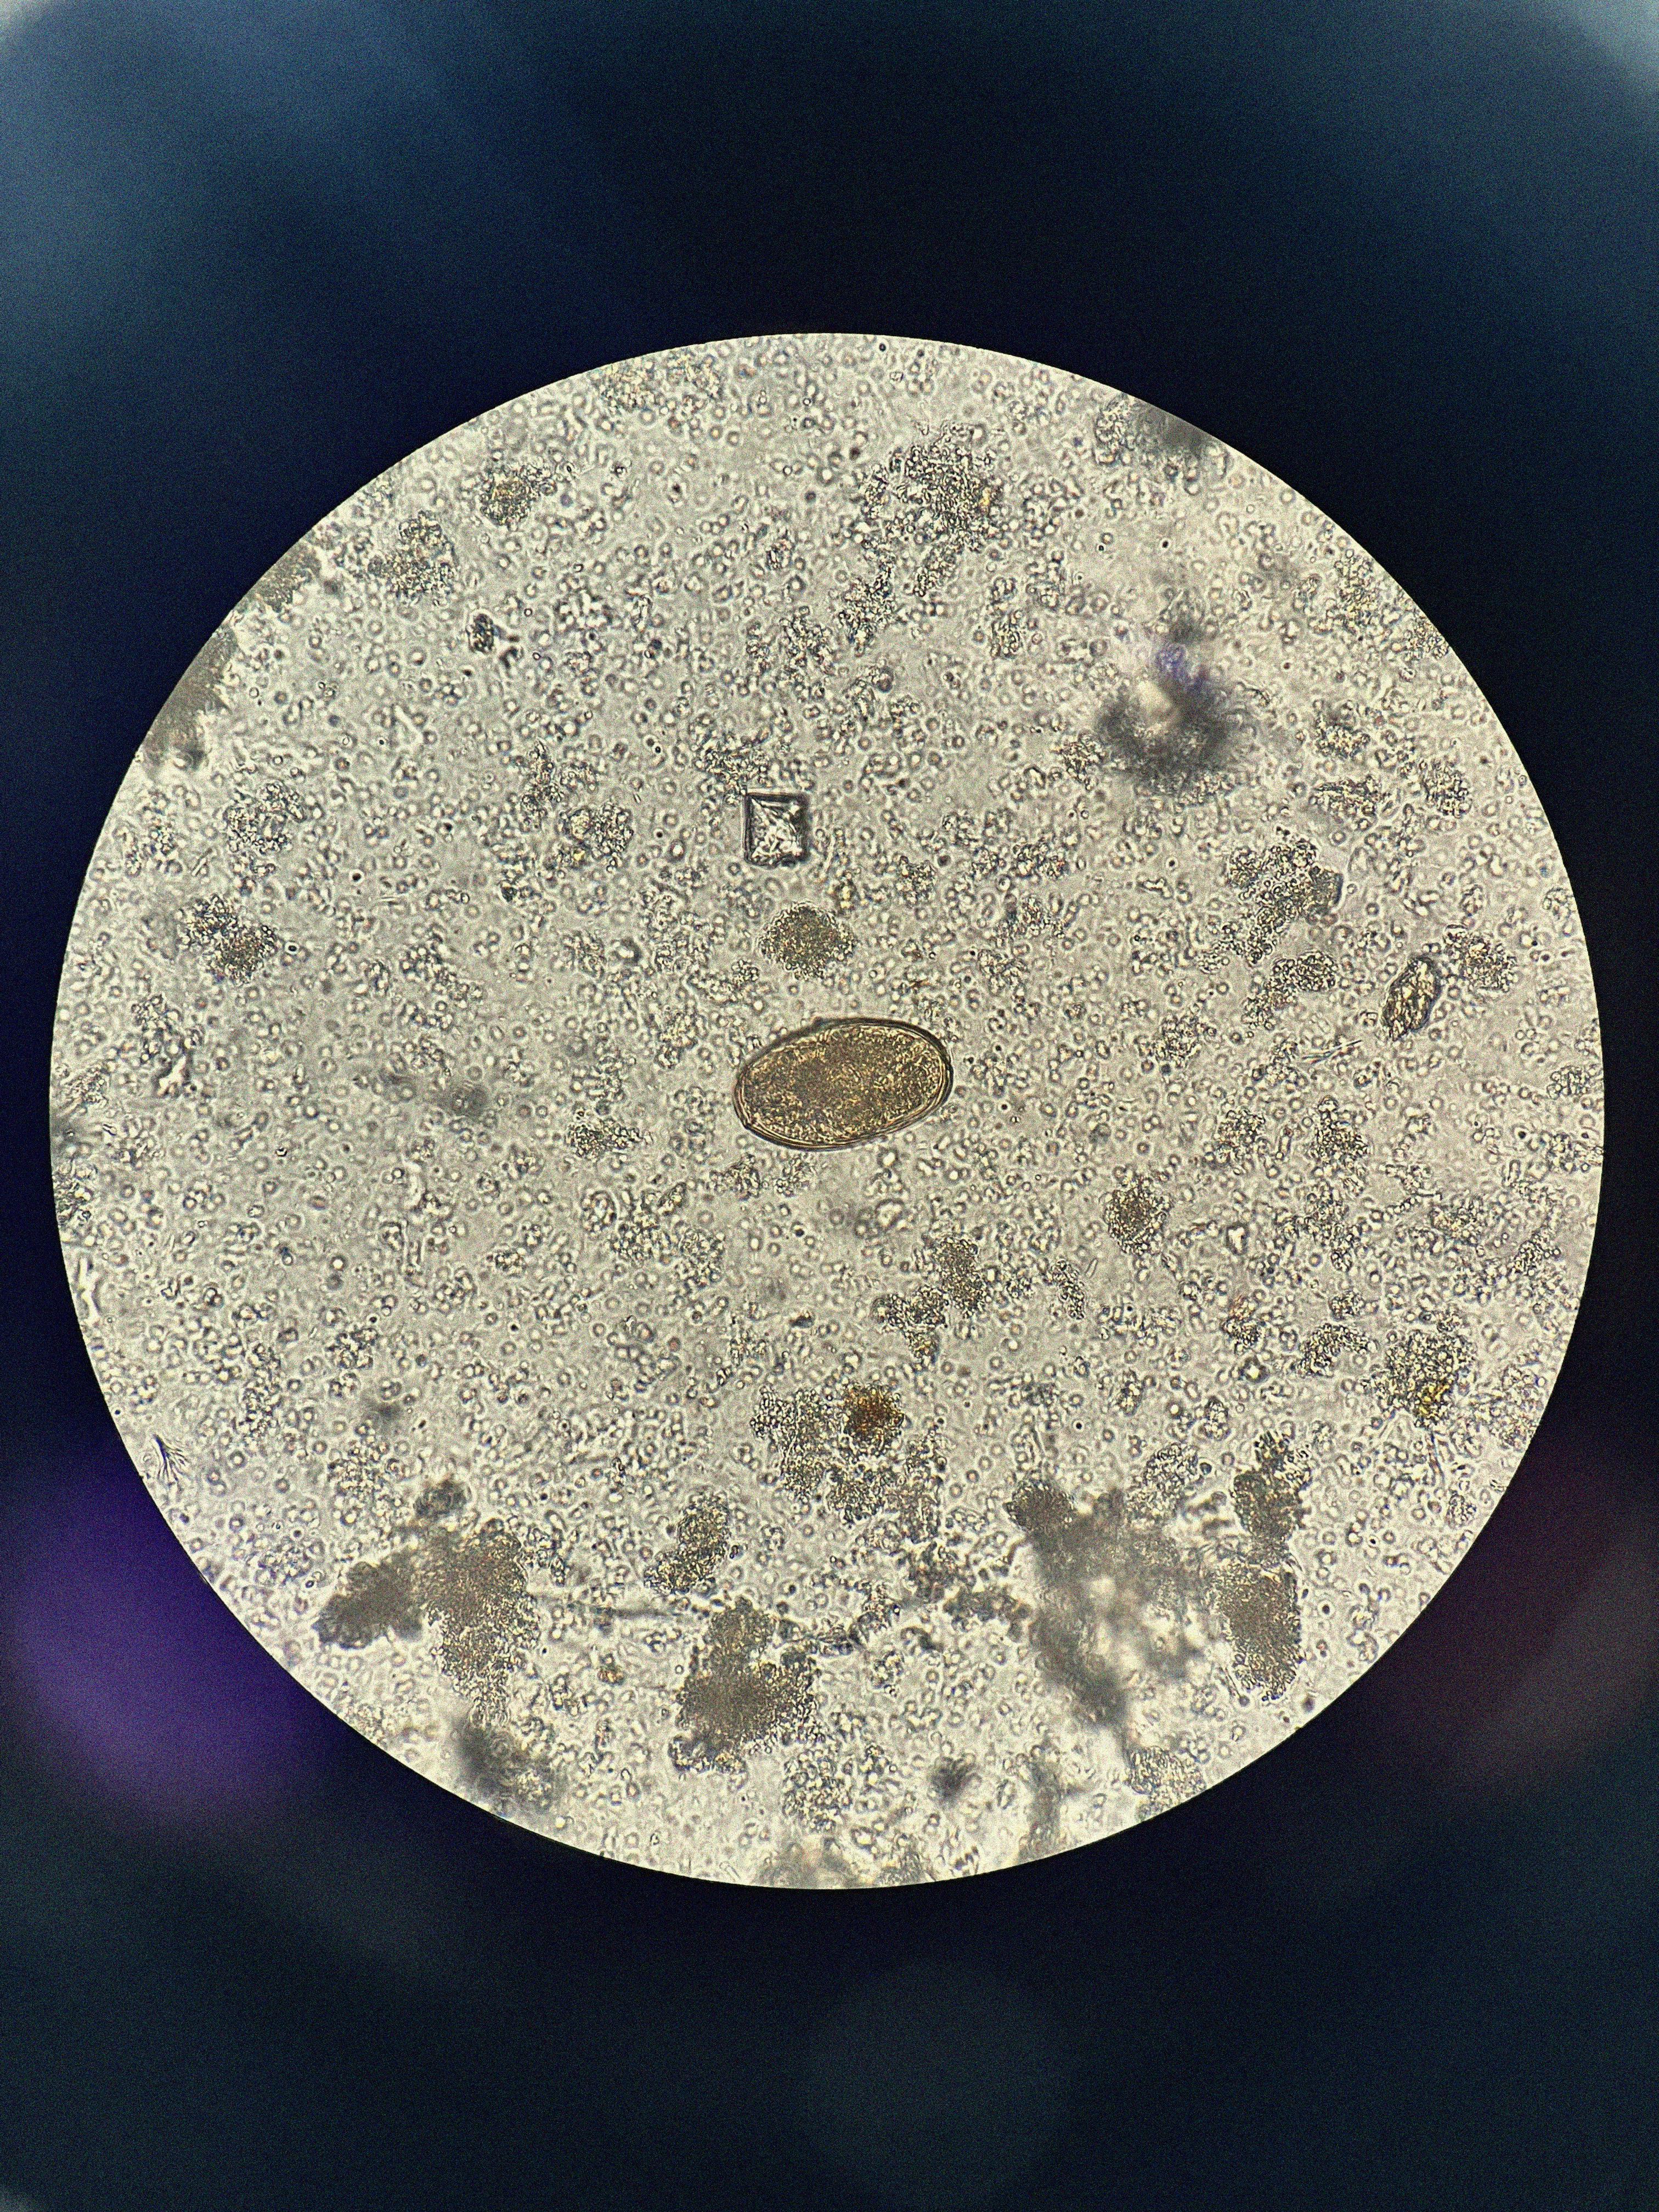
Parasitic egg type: Paragonimus spp